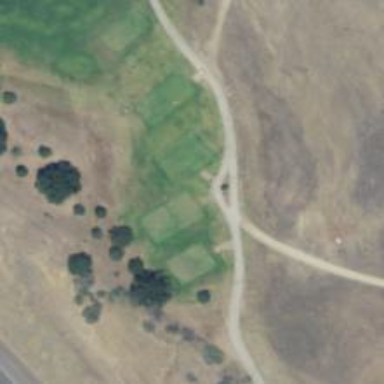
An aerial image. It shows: Path for both road and golf.